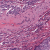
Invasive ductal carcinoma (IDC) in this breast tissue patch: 0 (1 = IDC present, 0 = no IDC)